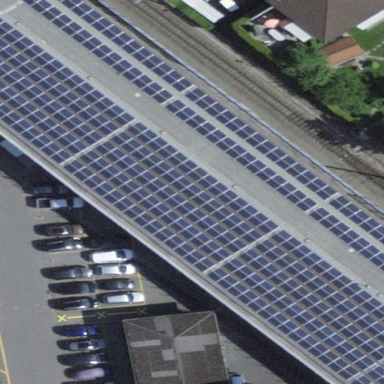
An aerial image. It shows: Solar power generator with photovoltaic panels.